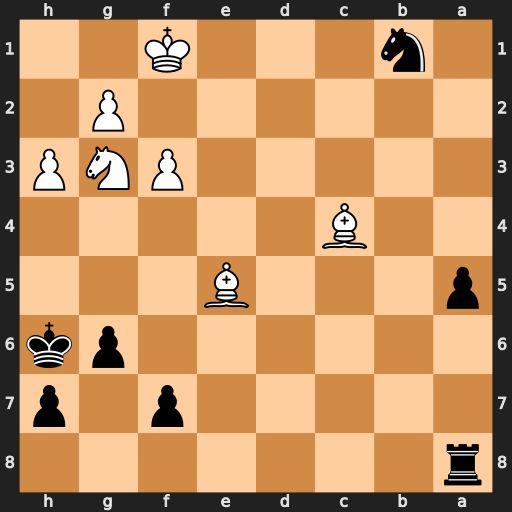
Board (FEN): r7/5p1p/6pk/p3B3/2B5/5PNP/6P1/1n3K2
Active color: b
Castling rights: -
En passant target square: -
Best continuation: Nd2+ Kf2 Nxc4